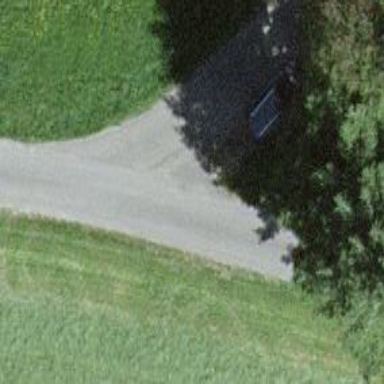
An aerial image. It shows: Service road with paved surface.